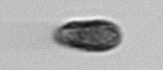
Label: Pseudochattonella_farcimen